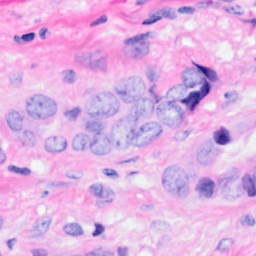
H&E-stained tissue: Breast